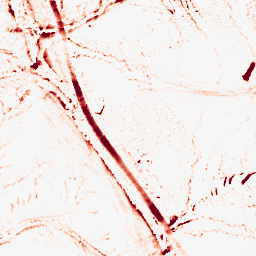
Category: morphological
Decomposition family: morphological
Decomposition parameters: operation: opening
size: 5
Upsampling method: sinc_hamming
Upsampling parameters: scale: 2
kernel_size: 4
Upsampling scale: 2